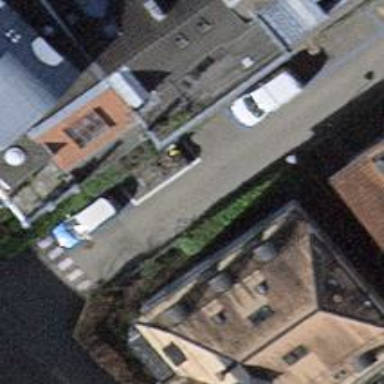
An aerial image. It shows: Bicycle parking area with wall loops.